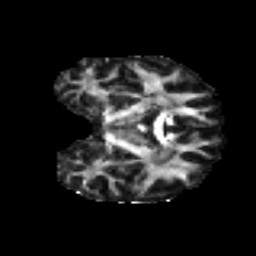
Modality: FA
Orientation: coronal
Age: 36
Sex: female
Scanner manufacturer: ge
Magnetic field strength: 3 T
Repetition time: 7.8 s
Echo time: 0.0606 s